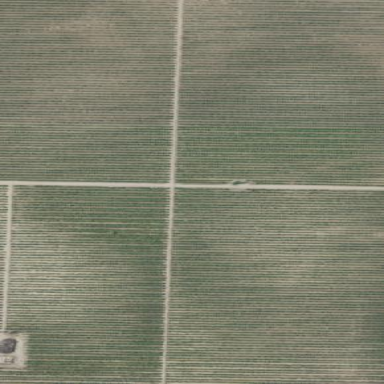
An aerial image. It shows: Vineyard.